Question: When use 'Environment.OSVersion.Version.ToString();' on this mode
'MessageBox.Show(Environment.OSVersion.Version.ToString());' show the value 6.2 when use 'ver' command on CMD return 6.3
I have Windows 8.1 Professional Edition Original
like this (the messageBox is a RadMessageBox from Telerik Controls):

Why?
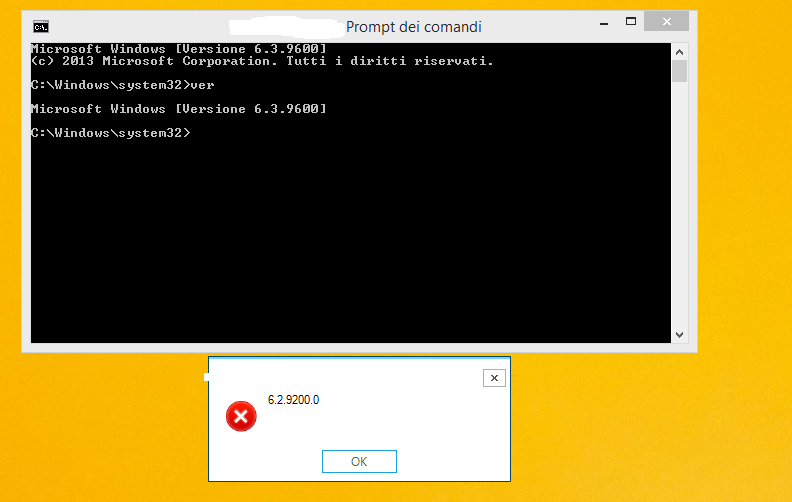
Answer: From <URL>;
> The OSVersion property reports the same version number (6.2.0.0) for both Windows 8 and Windows 8.1.
In other words, a documented "limitation".